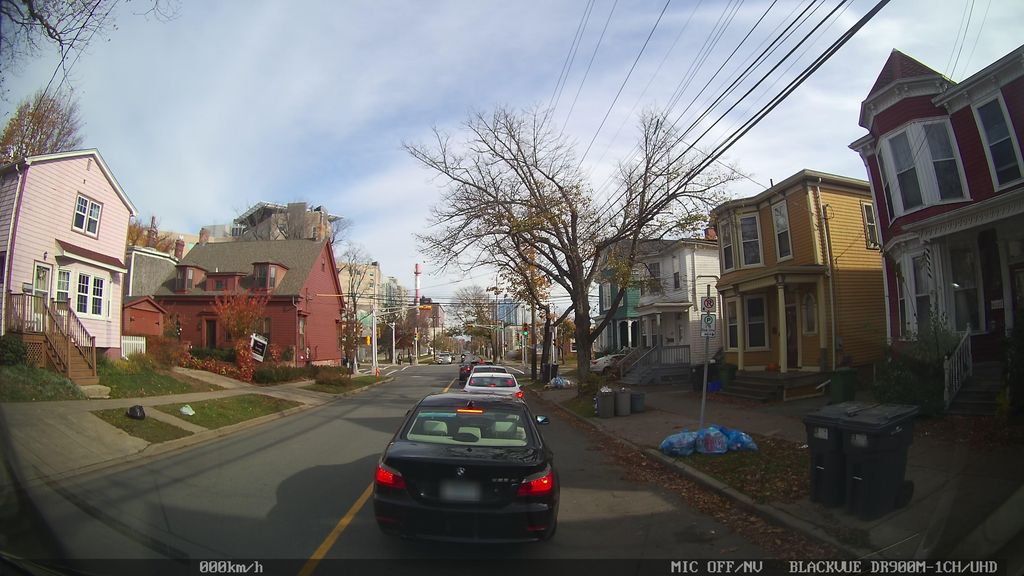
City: halifax